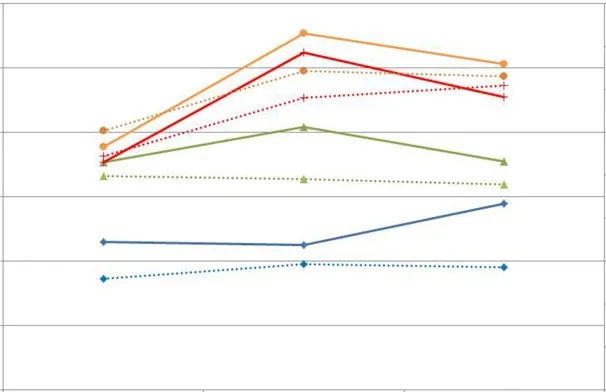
Average change from discharge of each index with and without ninjin'yoeito. GS, Grip strength; kg; TC, Thigh circumference: cm; SA, Serum albumin; mg/dl; PNI, Prognostic Nutritional Index are the average change from discharge of the three patients who received ninjin'yoeito. GS', Grip strength; TC', Thigh circumference; SA', Serum albumin; PNI', Prognostic Nutritional Index are the average change from discharge of five patients who did not received ninjin'yoeito.
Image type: pathology (immunostaining)